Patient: sex M, age 74
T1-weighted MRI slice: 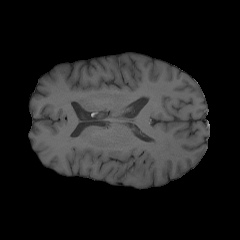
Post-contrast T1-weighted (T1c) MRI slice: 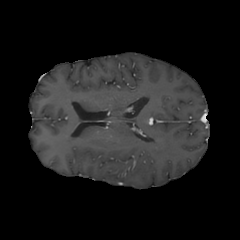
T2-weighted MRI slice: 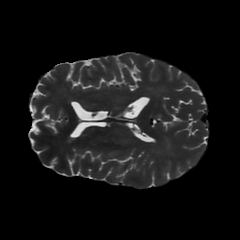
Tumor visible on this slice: no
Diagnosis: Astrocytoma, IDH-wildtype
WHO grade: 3